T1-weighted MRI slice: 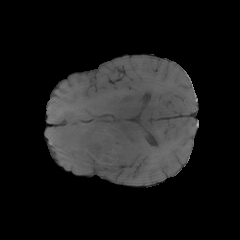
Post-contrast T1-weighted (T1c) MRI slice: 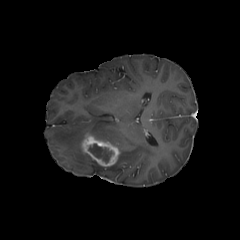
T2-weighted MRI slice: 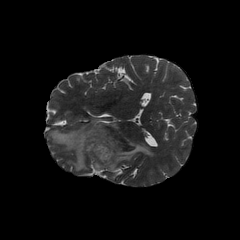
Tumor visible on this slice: yes